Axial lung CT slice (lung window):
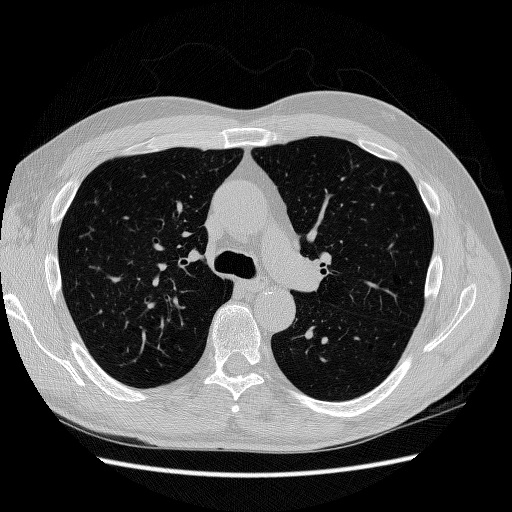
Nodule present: no